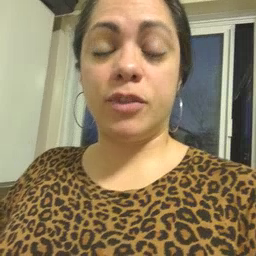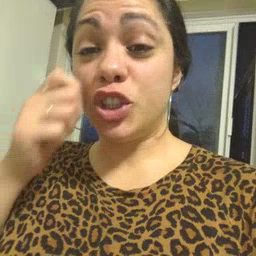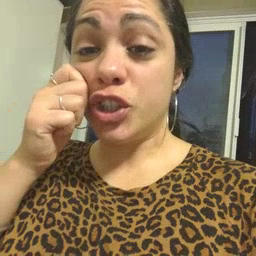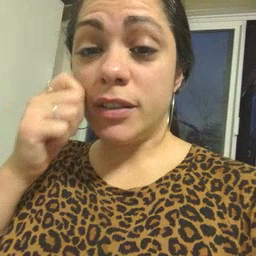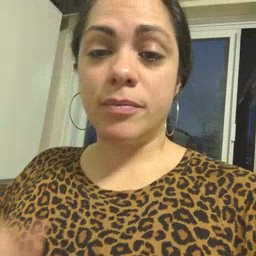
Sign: cheek